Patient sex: F
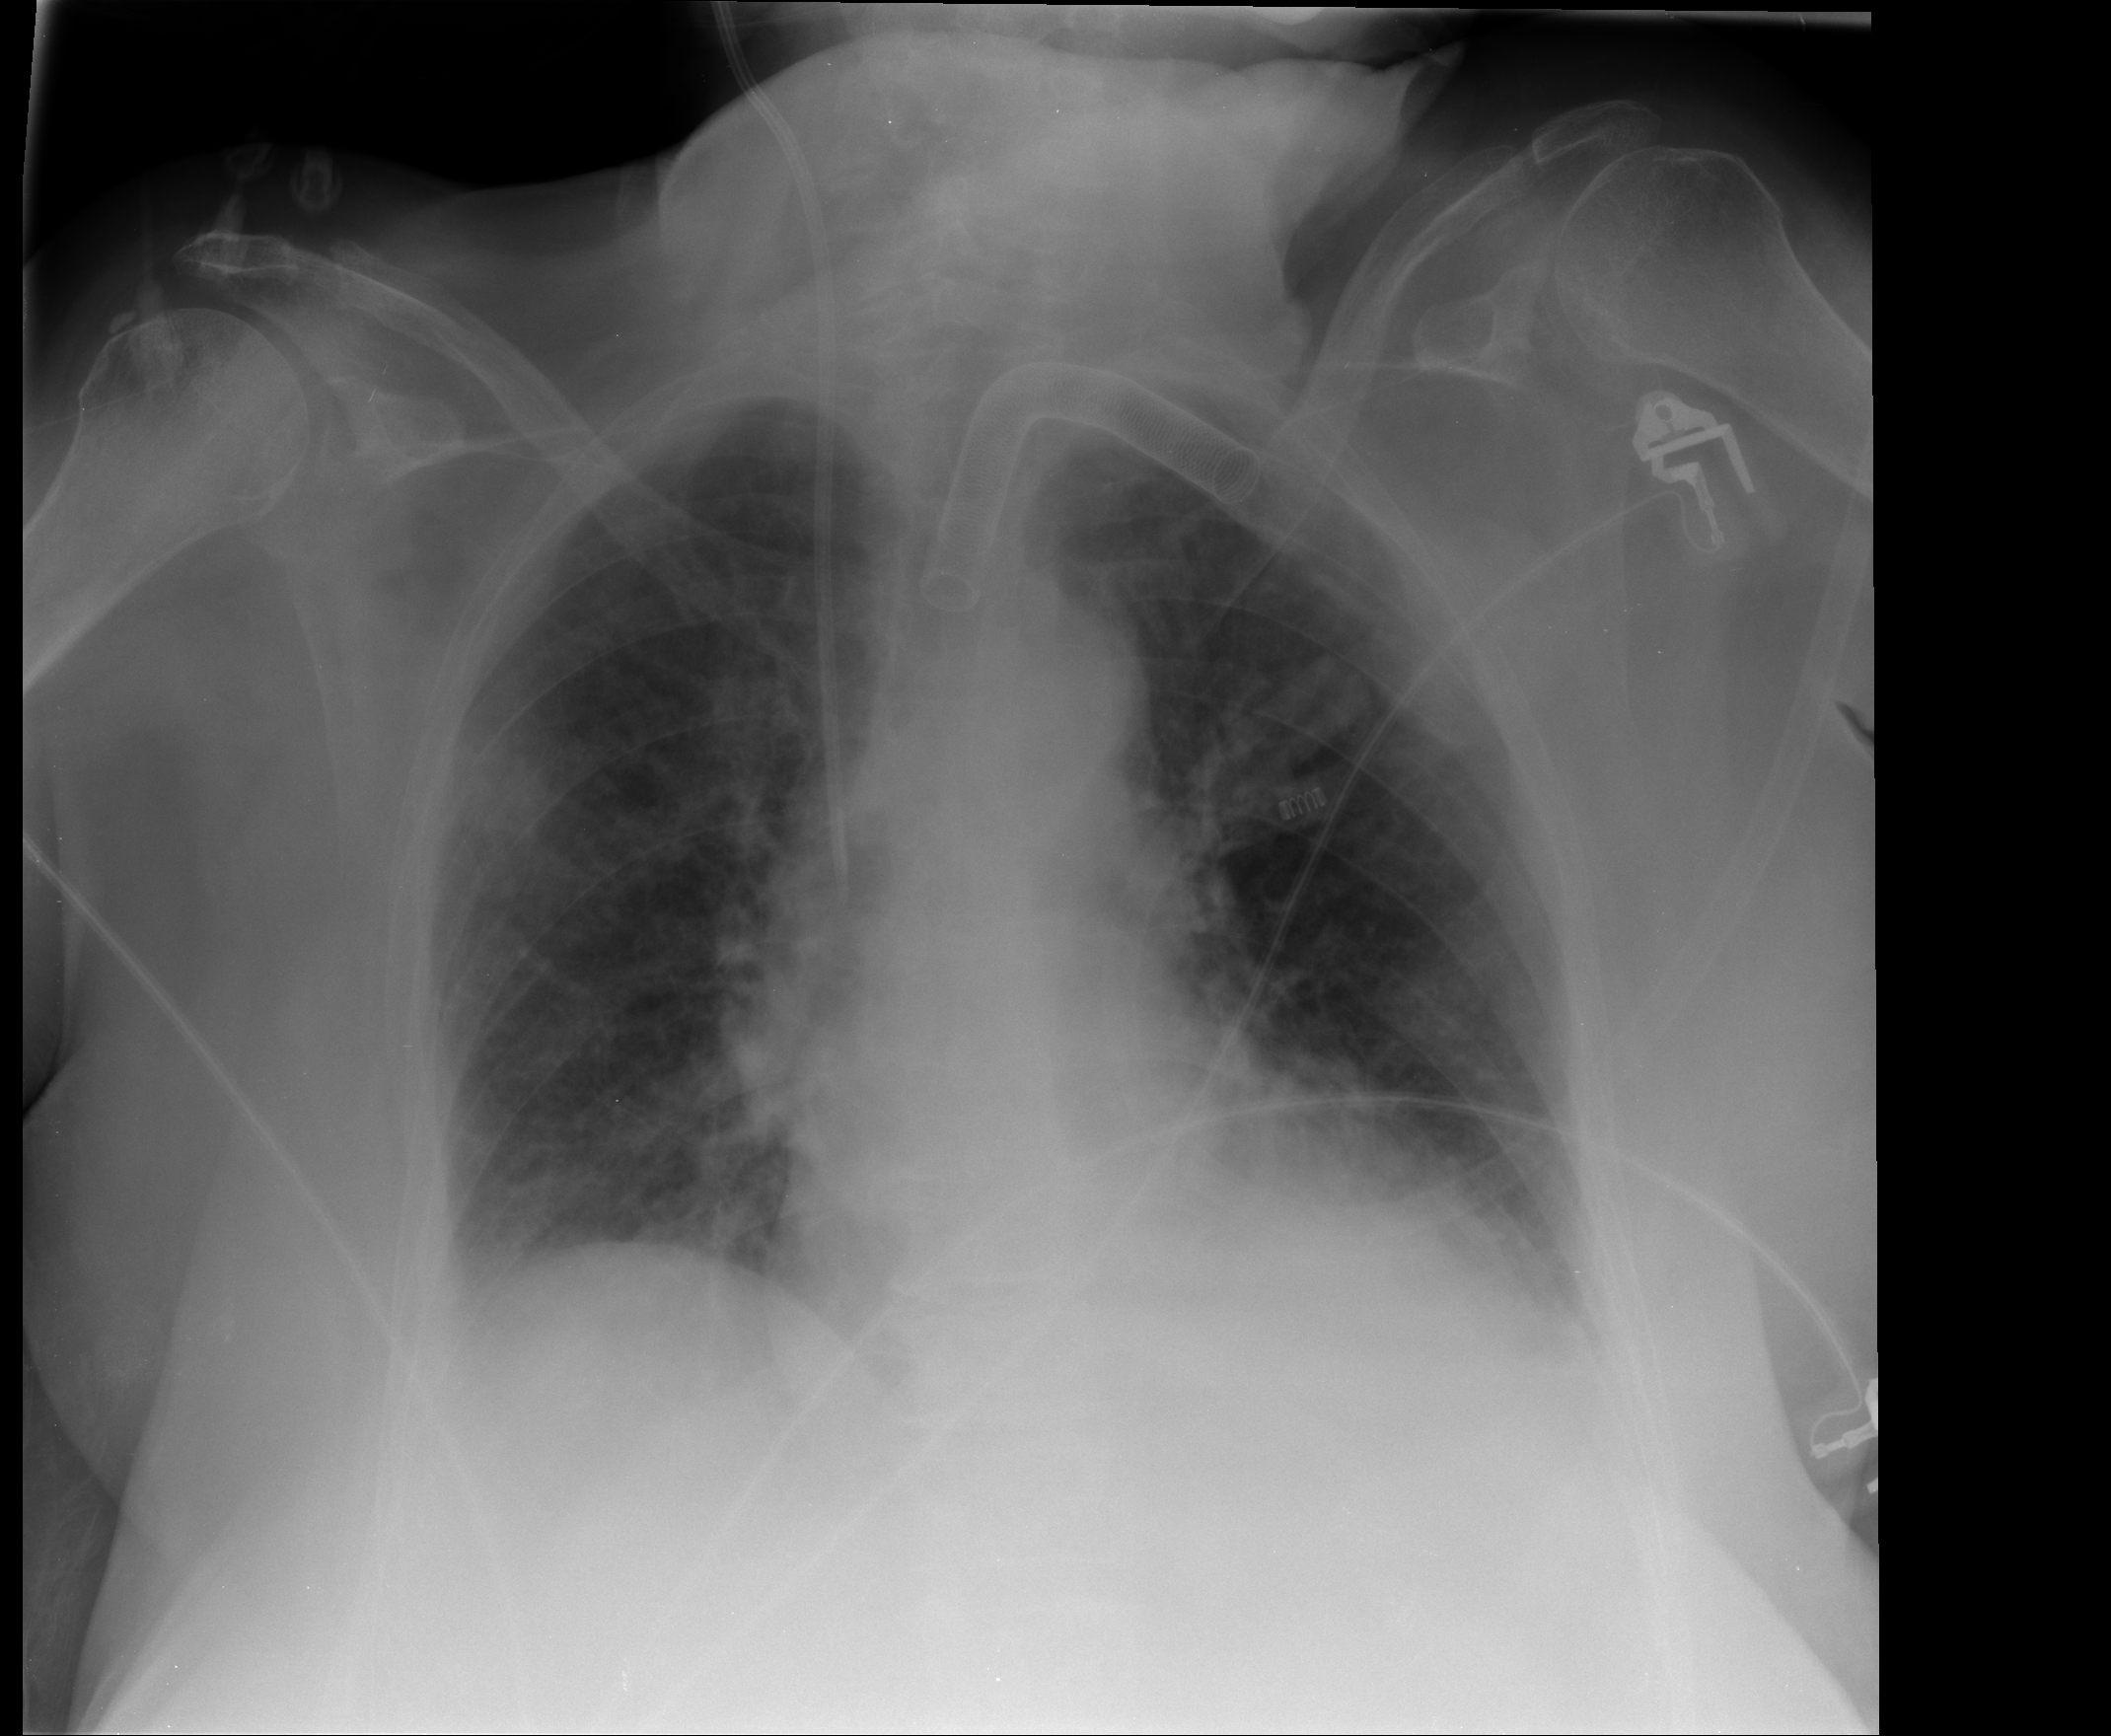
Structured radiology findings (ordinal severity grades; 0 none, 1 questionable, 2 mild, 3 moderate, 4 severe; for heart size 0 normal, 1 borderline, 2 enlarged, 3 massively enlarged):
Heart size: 2
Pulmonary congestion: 2
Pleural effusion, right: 0
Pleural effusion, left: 1
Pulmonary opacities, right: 0
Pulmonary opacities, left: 0
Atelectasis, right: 2
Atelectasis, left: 2